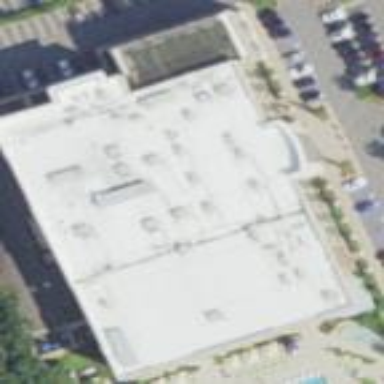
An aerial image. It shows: Building that houses fitness center.